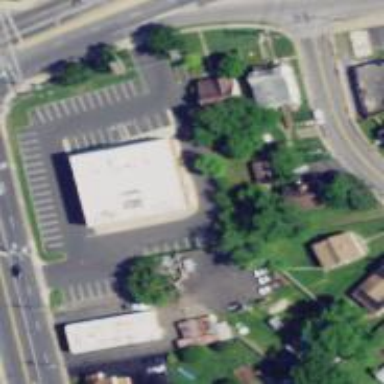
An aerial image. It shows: Healthcare clinic is depicted in the image.